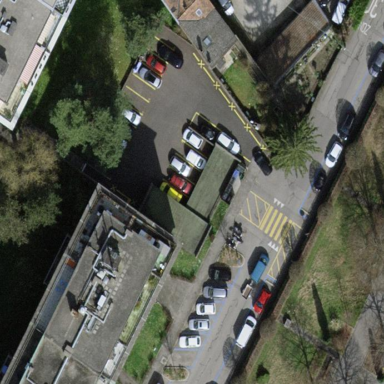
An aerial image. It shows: View of roof of building.